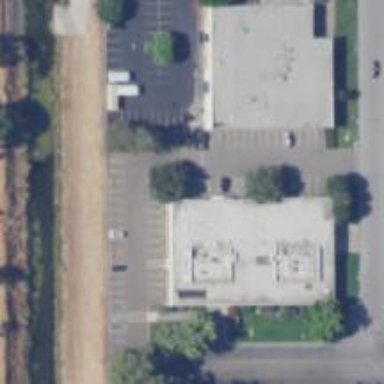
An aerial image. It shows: Healthcare clinic.